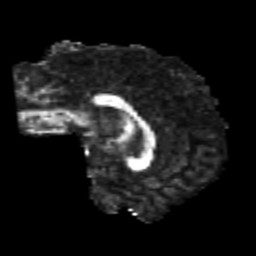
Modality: FA
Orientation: sagittal
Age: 25
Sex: male
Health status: healthy
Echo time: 0.074 s